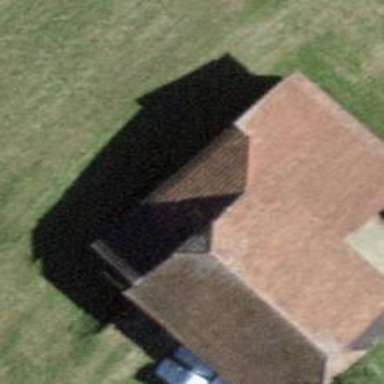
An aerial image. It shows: Barn.